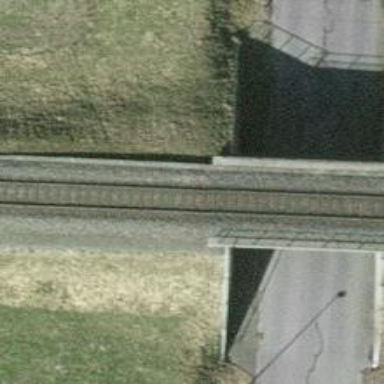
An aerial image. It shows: Single-track railway bridge with contact lines for electrification.